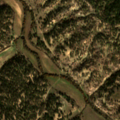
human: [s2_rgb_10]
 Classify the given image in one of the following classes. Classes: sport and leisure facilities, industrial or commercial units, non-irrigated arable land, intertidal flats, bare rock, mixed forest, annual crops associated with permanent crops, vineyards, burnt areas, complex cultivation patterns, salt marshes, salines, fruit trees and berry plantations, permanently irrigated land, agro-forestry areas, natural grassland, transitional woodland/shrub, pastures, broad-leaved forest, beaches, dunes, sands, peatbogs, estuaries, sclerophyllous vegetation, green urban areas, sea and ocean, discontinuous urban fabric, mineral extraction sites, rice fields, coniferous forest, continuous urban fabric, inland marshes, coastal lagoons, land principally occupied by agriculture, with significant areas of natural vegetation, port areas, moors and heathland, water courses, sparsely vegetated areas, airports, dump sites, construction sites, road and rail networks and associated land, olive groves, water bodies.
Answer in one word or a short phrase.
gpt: non-irrigated arable land, agro-forestry areas, broad-leaved forest